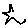
Label: star